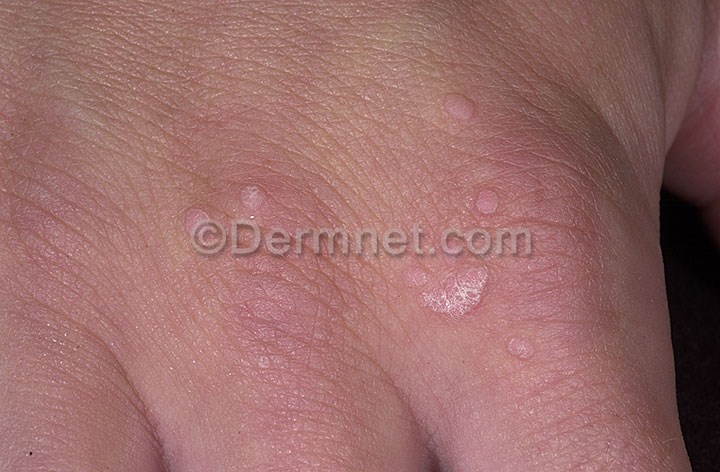
Disease: Warts Molluscum and other Viral Infections